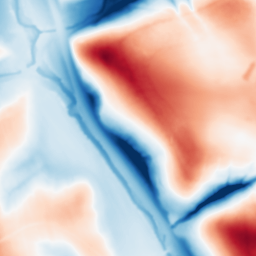
Category: multiscale
Decomposition family: dog_multiscale
Decomposition parameters: sigma_ratio: 2
n_scales: 5
base_sigma: 1
Upsampling method: bspline
Upsampling parameters: scale: 2
Upsampling scale: 2